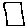
Label: square